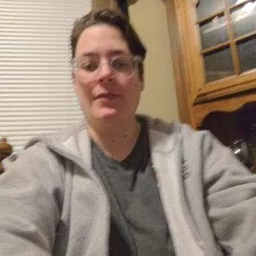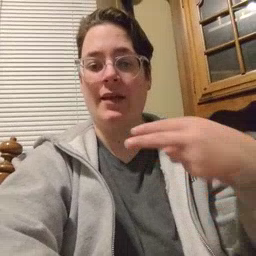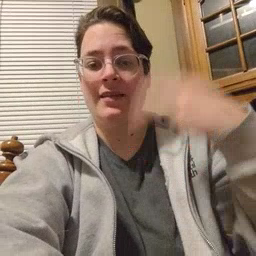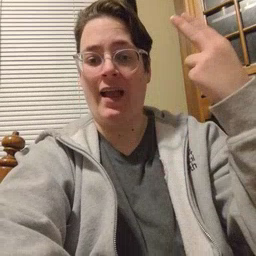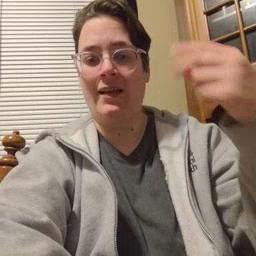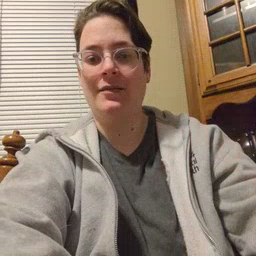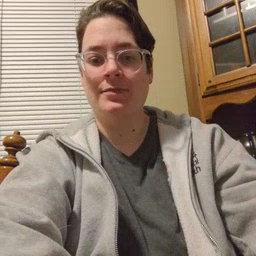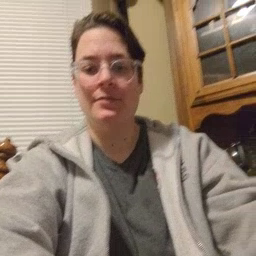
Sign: high